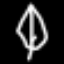
Label: leaf